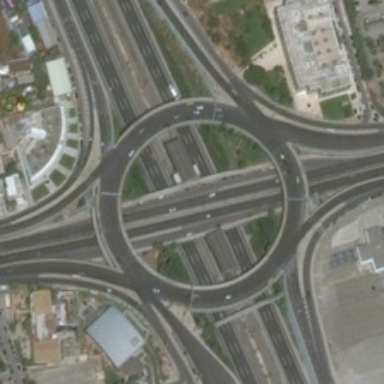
Some buildings are near a viaduct shaped a circle .